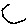
Label: hexagon